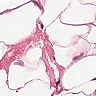
Metastatic tissue present: no